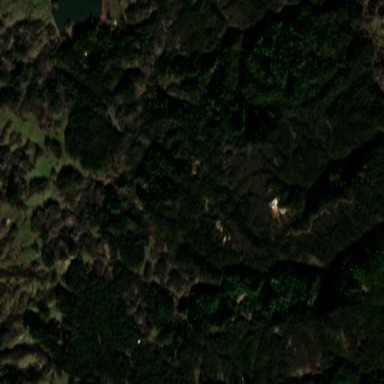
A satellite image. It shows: Forest area.